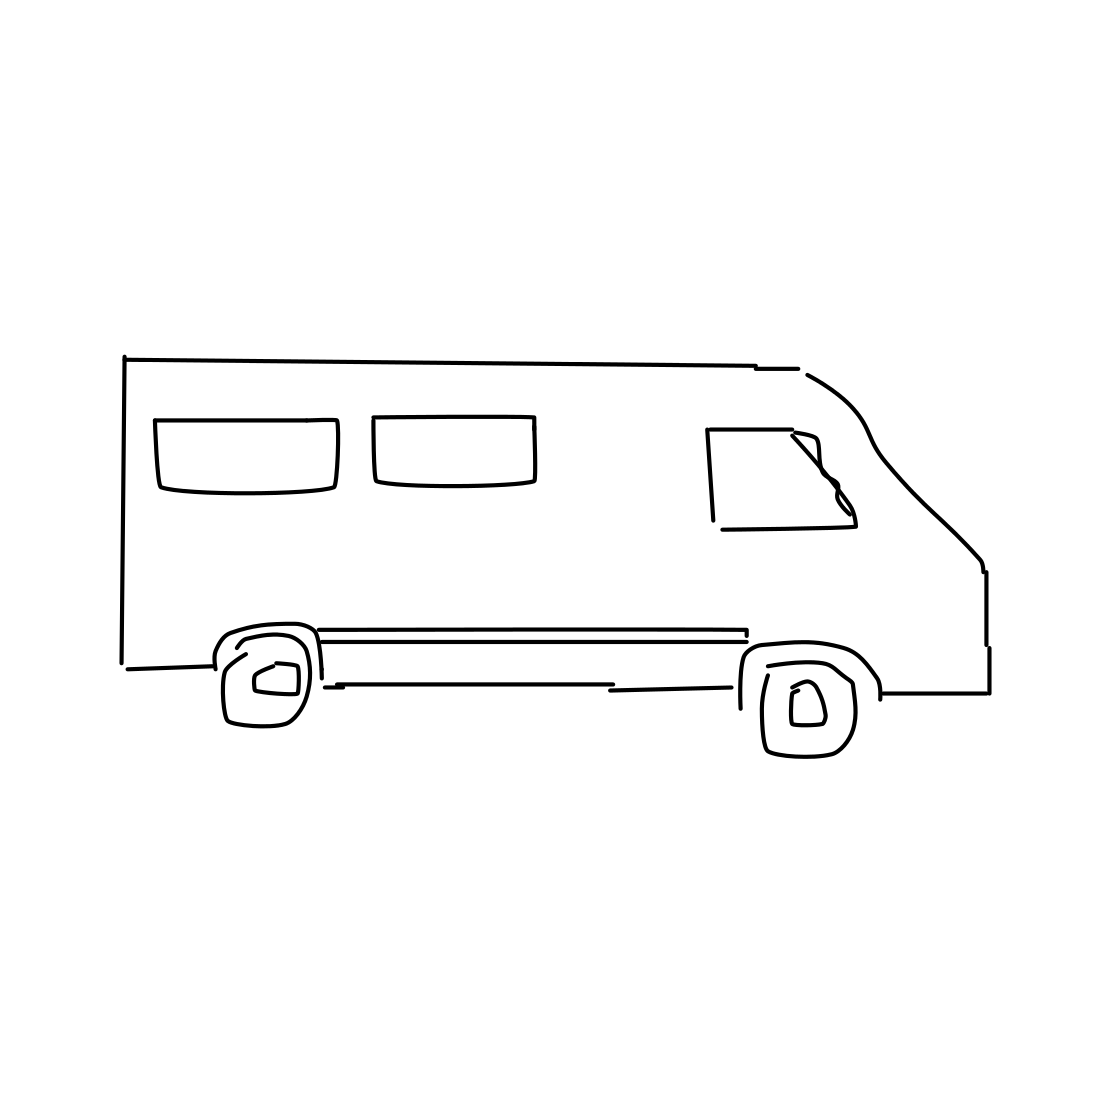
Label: van